Field crop: maize
Growth stage: 2
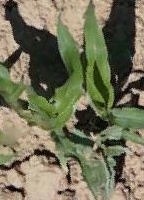
Species: maize